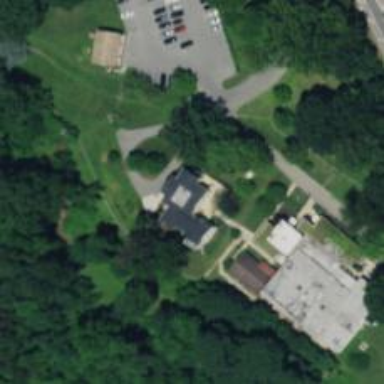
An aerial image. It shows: Animal shelter.